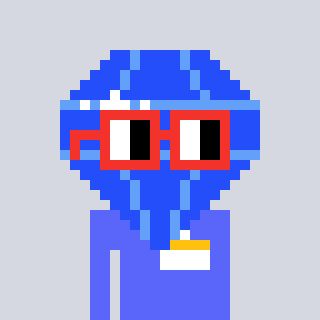
a pixel art character with square red glasses, a blue diamond-shaped head and a purple-colored body on a cool background